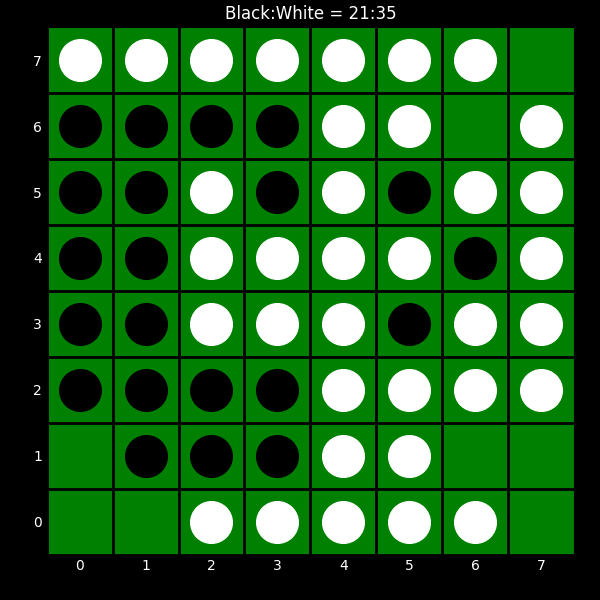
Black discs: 21
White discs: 35